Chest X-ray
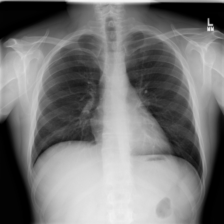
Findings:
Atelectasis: negative
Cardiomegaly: negative
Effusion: negative
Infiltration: negative
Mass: negative
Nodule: negative
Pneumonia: negative
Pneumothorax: negative
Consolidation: negative
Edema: negative
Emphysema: negative
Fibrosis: negative
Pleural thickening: negative
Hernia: negative